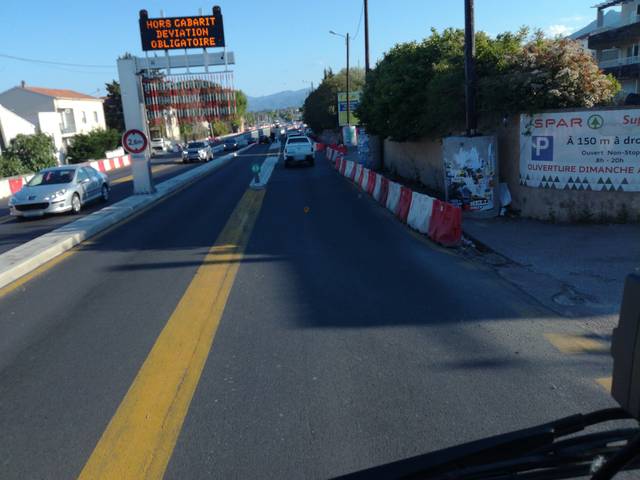
Region: France
Coordinates: 42.623, 9.437